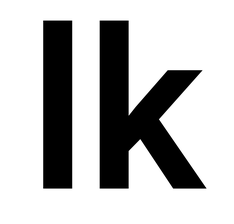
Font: Roboto_SemiBold